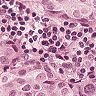
Metastatic tissue present: yes